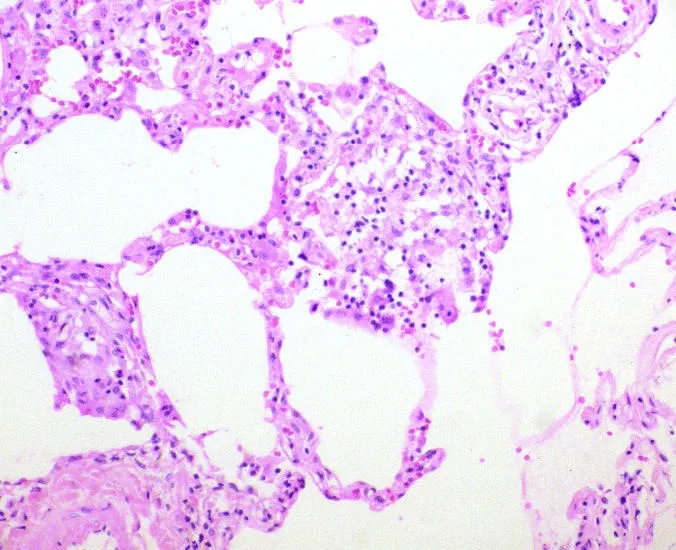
Transbronchial biopsy specimen of the patient's lung showing marked alveolar inflammation and cell proliferation with the presence of inflammatory and epithelioid cells.
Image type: pathology (h&e)